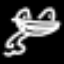
Label: frog